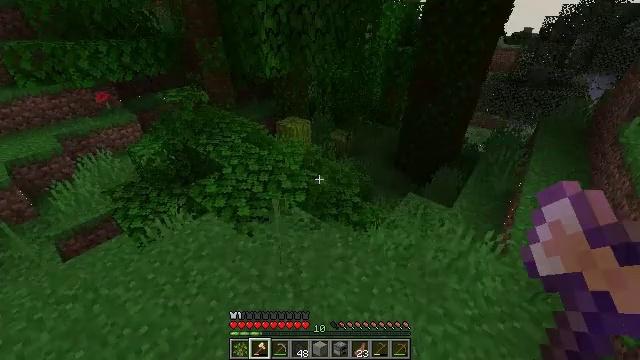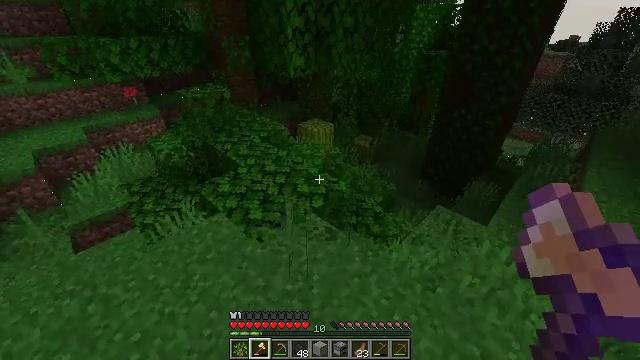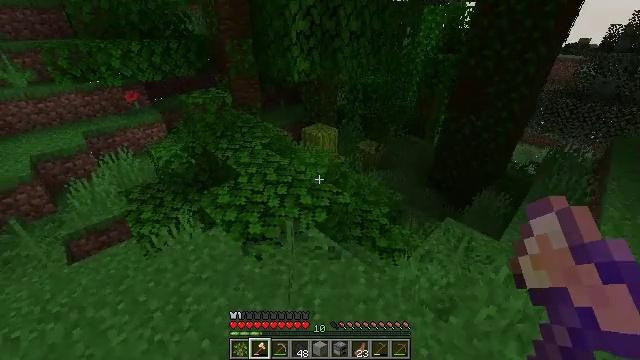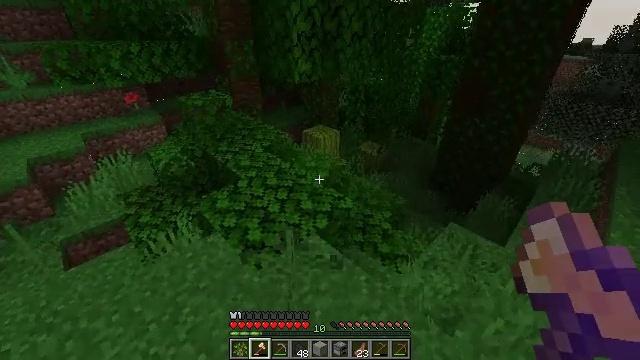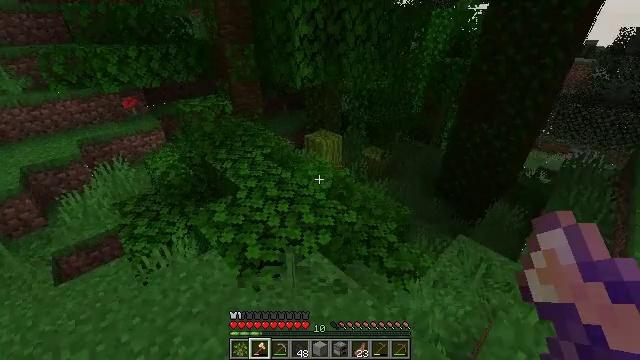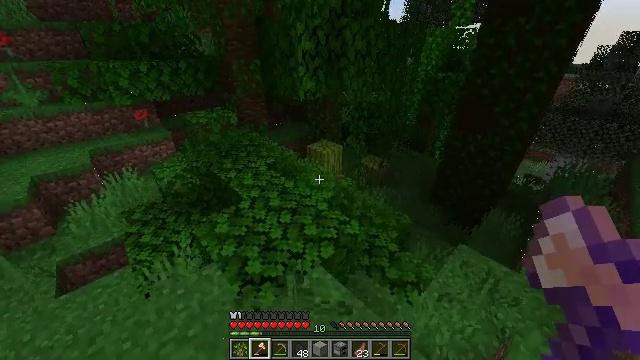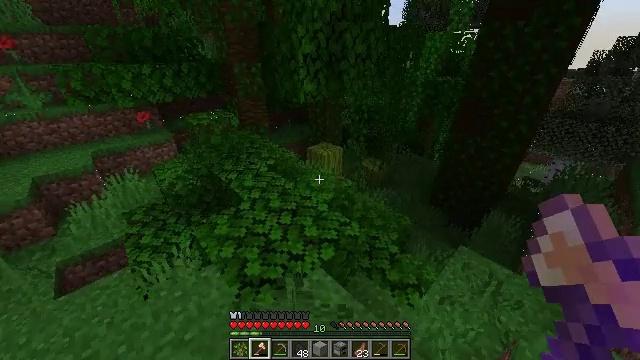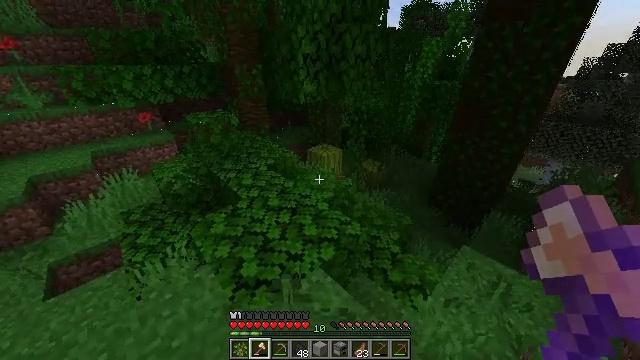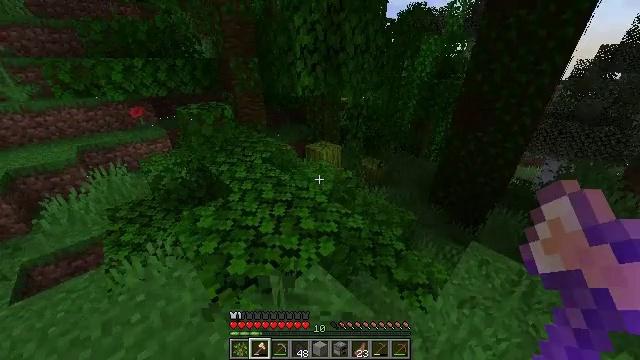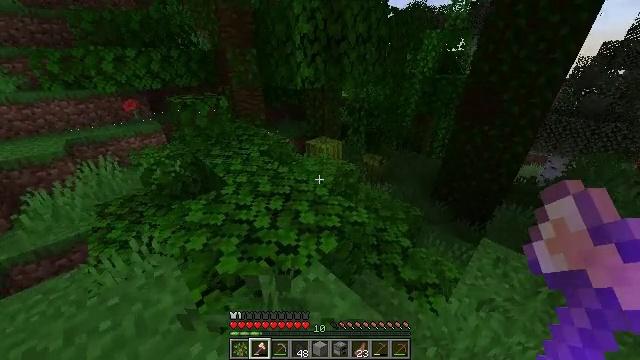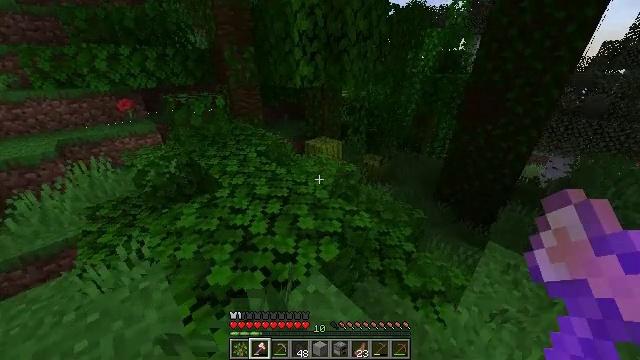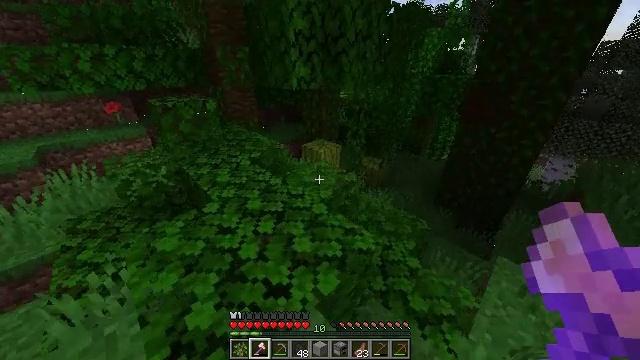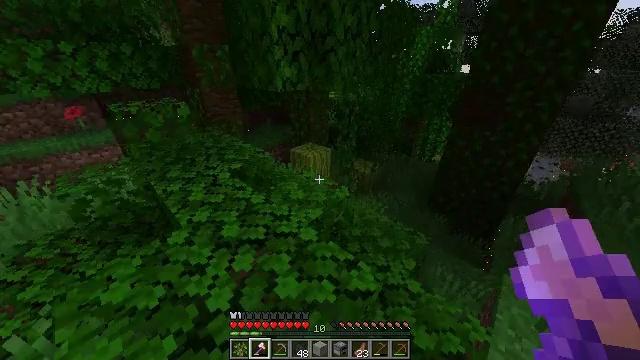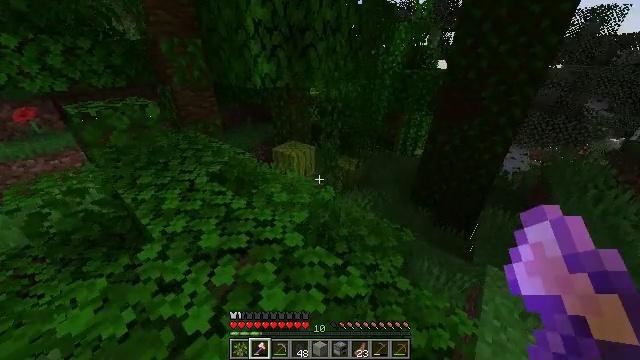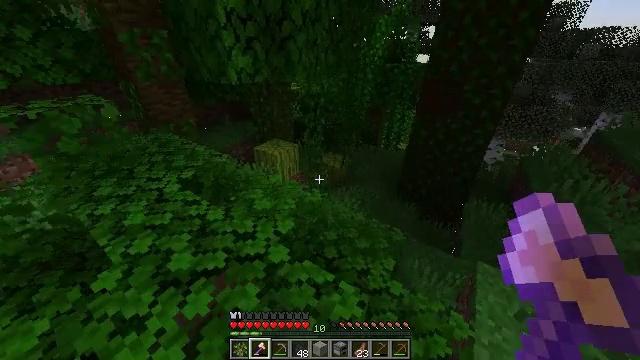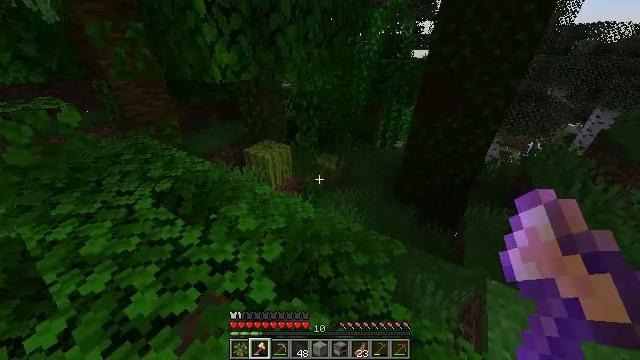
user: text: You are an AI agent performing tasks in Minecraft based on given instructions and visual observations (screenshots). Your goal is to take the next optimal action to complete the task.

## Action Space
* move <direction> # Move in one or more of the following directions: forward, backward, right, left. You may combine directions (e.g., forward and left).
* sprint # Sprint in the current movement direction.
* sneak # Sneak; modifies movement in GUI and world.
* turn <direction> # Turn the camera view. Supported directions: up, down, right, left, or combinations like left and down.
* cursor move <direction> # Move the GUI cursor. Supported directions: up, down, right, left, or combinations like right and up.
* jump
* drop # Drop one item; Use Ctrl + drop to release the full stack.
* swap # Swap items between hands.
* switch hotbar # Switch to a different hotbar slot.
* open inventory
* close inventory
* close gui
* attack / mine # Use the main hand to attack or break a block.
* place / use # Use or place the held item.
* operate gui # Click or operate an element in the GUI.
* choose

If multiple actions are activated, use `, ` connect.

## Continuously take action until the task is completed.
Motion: motion action
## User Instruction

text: Use right equipment to gather melon.
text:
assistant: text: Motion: move forward, turn left and up
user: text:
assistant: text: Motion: move forward, turn left
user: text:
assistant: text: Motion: move forward
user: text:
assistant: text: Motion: move forward, sprint
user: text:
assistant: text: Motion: move forward, sprint
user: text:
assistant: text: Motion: move forward, sprint
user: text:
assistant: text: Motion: move forward, sprint
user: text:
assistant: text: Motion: move forward
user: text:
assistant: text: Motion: move forward
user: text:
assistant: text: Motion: move forward, sprint
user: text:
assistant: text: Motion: move forward, sprint
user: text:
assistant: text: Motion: move forward, sprint, turn right
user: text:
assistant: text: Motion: move forward, sprint, turn right
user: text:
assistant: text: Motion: move forward, turn right and down
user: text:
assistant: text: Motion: move forward and move right, turn right
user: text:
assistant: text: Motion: move forward and move right
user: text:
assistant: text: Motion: move forward and move right
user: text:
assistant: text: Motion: move forward and move right, sprint, turn left
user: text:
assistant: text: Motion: move forward and move right, sprint, turn left
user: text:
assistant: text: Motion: move forward and move right, sprint, turn left
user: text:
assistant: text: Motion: move forward and move right, sprint, turn left
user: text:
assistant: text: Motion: move forward and move right, sprint, turn left
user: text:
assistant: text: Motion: move forward and move right, sprint, turn left
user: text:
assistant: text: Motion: move forward and move right, turn left
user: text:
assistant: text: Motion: move forward and move right
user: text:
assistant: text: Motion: move forward and move right, turn left
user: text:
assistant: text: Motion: move forward and move right, turn left
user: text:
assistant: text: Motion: move forward and move right, turn left
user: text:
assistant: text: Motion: move forward and move right, turn left
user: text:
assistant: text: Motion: move forward and move right, turn left